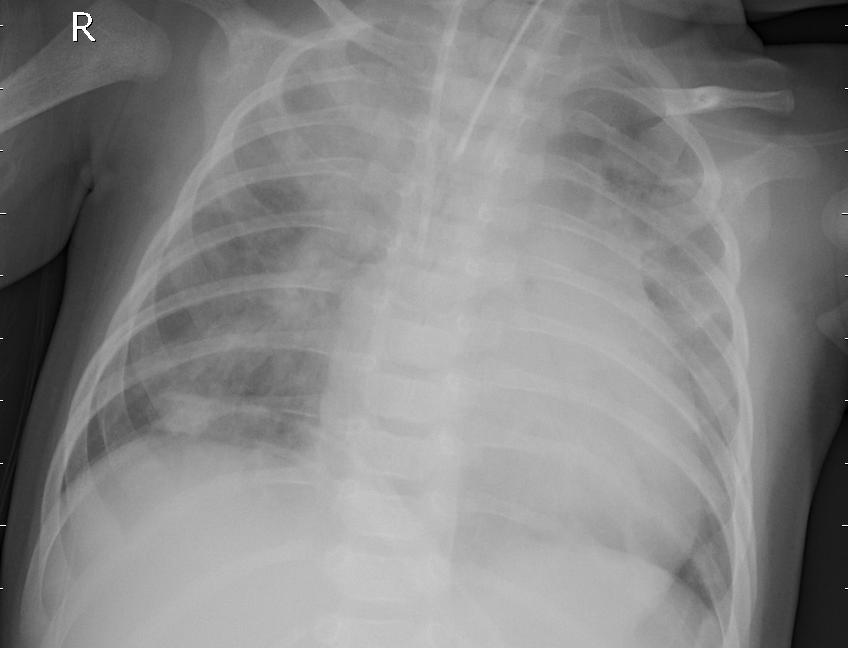
Diagnosis: PNEUMONIA